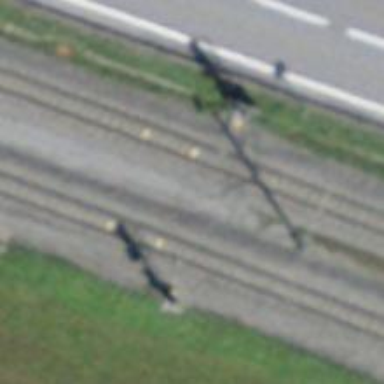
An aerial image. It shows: Railway signal.